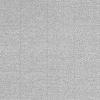
Atmospheric dust classification: dusty